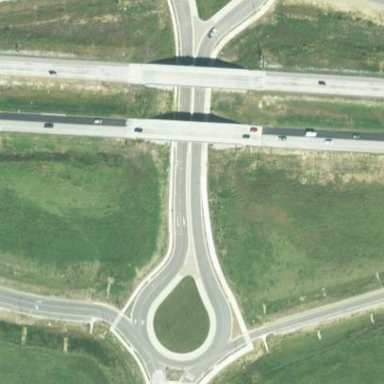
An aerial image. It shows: Roundabout at tertiary road junction.